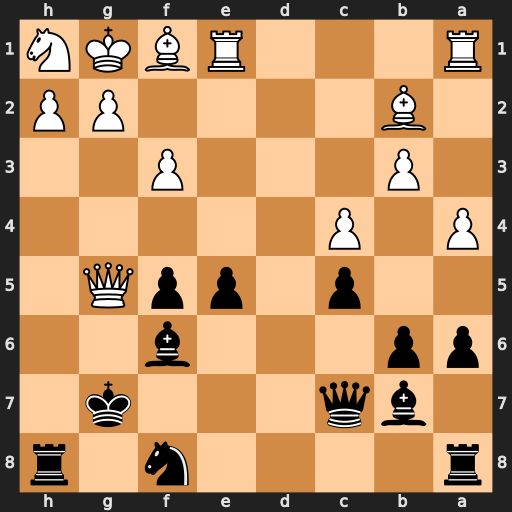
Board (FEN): r4n1r/1bq3k1/pp3b2/2p1ppQ1/P1P5/1P3P2/1B4PP/R3RBKN
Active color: b
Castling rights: -
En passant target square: -
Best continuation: Bxg5 Bxe5+ Qxe5